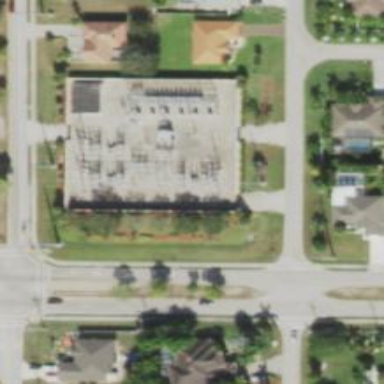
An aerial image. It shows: Switch used for power control.